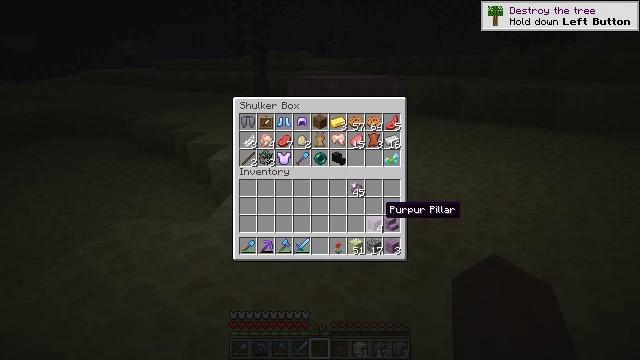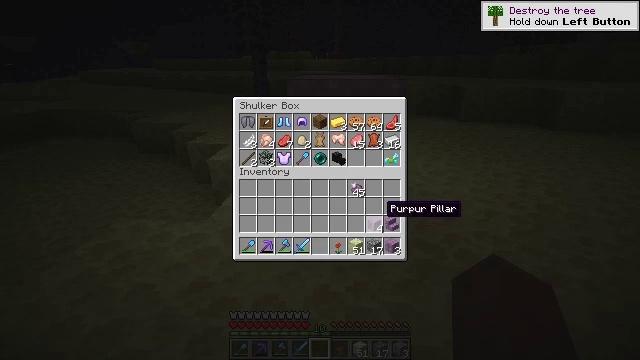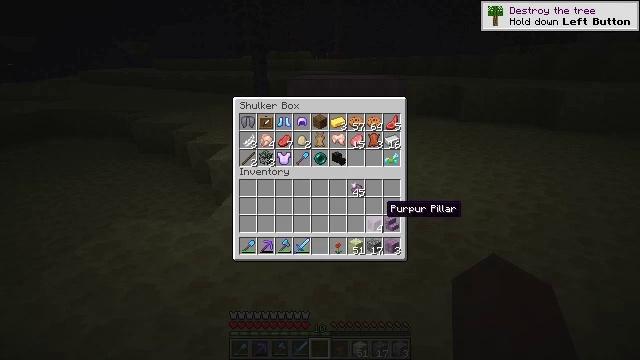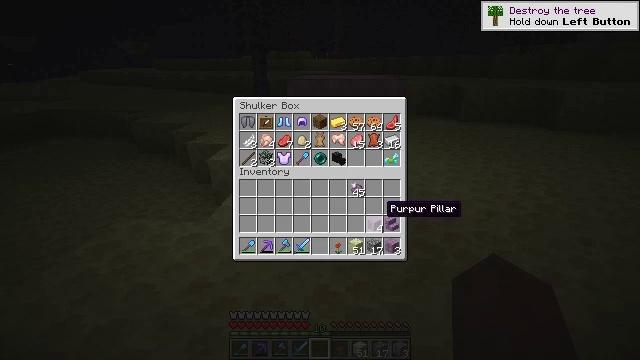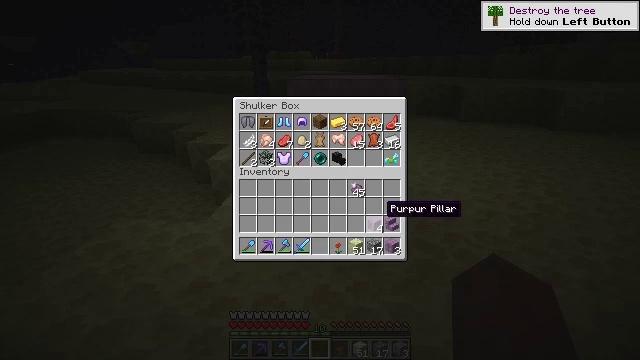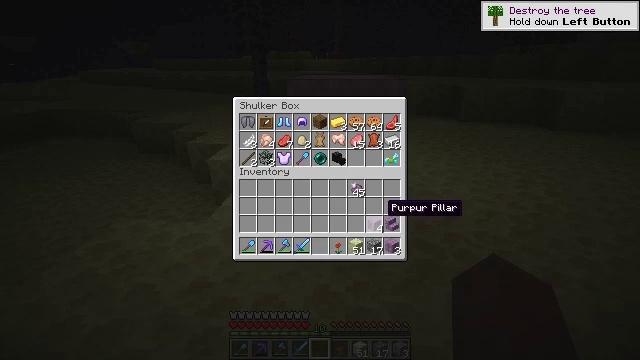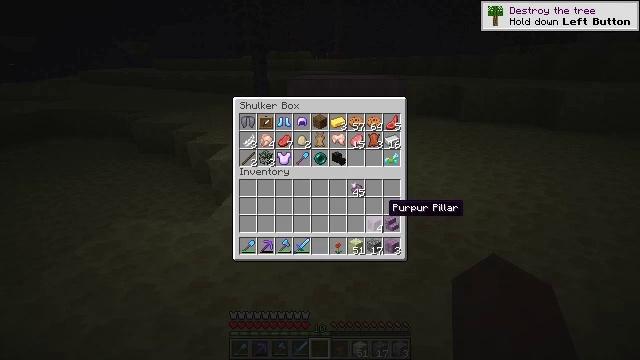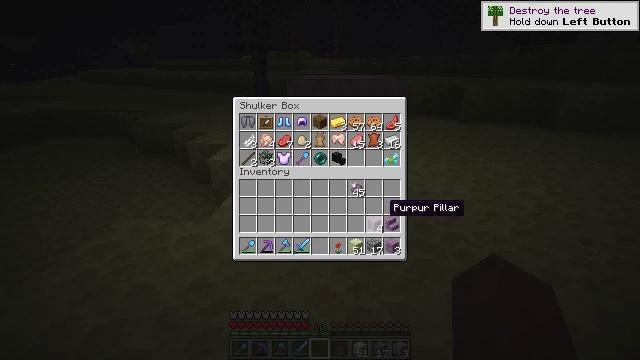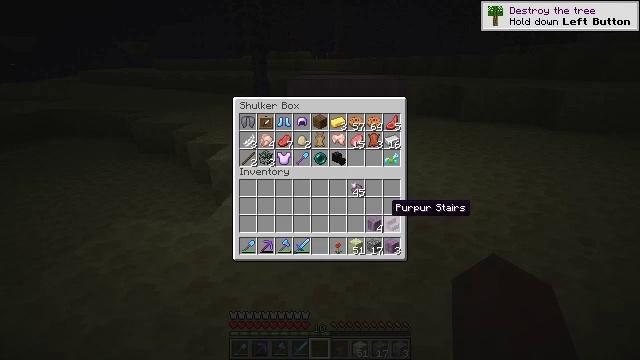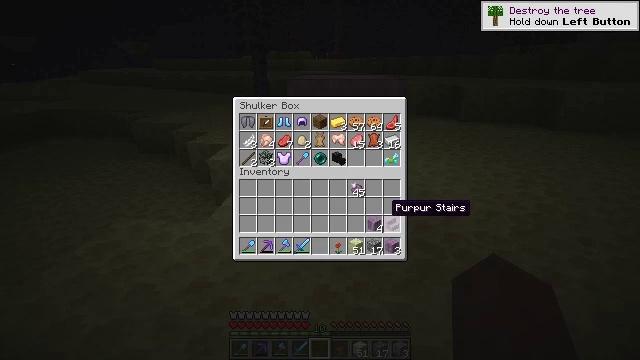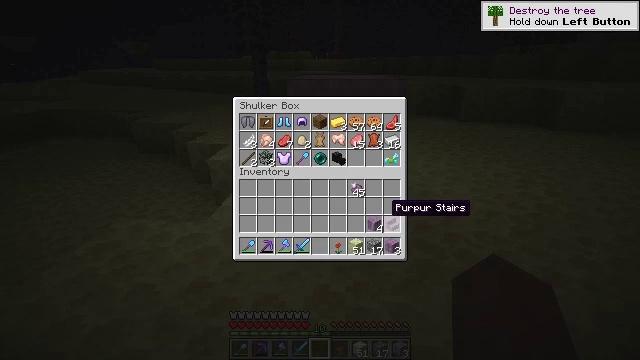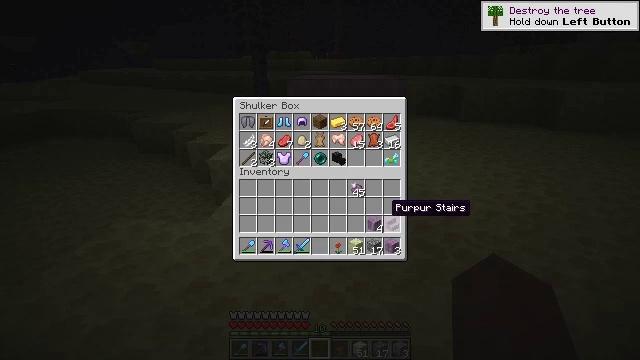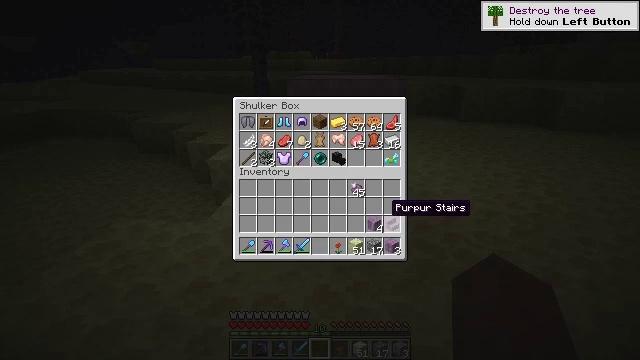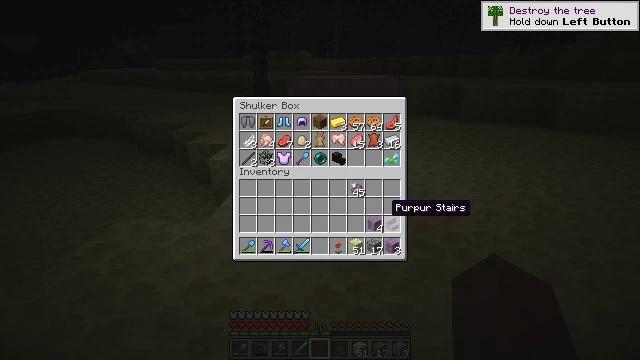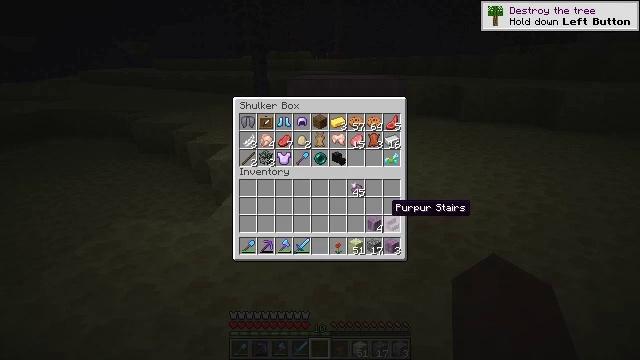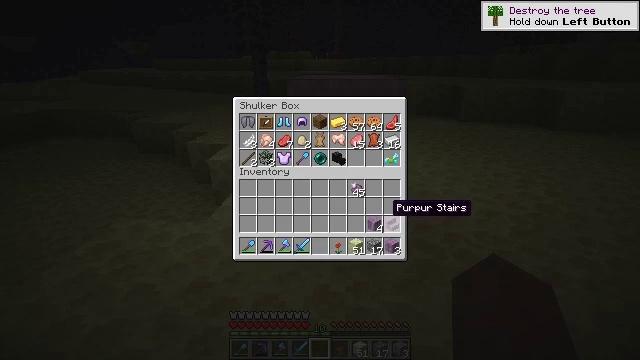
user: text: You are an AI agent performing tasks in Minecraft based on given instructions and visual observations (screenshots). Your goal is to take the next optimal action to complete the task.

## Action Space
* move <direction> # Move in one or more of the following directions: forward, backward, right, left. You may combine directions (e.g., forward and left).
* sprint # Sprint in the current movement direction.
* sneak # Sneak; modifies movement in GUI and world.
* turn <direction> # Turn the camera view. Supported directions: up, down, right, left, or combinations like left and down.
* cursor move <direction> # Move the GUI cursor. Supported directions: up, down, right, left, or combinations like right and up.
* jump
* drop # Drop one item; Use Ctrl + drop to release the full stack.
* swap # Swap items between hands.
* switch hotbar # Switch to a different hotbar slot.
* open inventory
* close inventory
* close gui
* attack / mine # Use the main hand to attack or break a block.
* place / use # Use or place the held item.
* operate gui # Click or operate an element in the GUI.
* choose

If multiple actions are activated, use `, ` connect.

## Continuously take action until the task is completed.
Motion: motion action
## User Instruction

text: Break the shulker box to collect it.
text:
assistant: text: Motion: no_op
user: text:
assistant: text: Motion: no_op
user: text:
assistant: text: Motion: no_op
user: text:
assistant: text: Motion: no_op
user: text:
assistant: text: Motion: no_op
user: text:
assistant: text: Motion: no_op
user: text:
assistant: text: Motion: no_op
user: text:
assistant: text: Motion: no_op
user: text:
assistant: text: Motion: no_op
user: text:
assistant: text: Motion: no_op
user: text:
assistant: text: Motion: no_op
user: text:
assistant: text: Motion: no_op
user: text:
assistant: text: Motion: no_op
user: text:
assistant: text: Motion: no_op
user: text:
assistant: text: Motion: no_op
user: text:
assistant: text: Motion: no_op
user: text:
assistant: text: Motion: no_op
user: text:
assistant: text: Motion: no_op
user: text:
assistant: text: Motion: no_op
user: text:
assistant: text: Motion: no_op
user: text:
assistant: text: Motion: no_op
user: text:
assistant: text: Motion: no_op
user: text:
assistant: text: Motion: no_op
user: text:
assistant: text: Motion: no_op
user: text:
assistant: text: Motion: no_op
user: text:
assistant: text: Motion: no_op
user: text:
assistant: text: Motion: no_op
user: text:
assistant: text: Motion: no_op
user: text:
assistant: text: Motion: no_op
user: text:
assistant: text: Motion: turn right